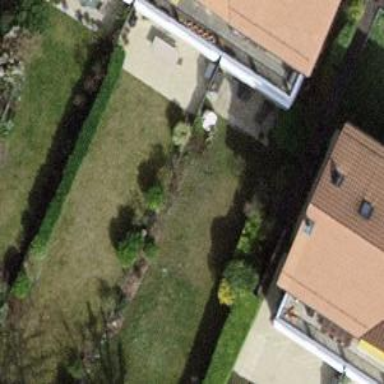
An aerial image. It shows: Garden enclosed by fence.